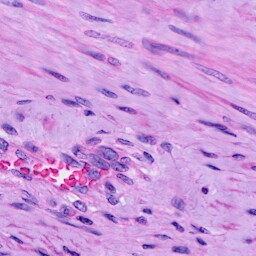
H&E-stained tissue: Cervix